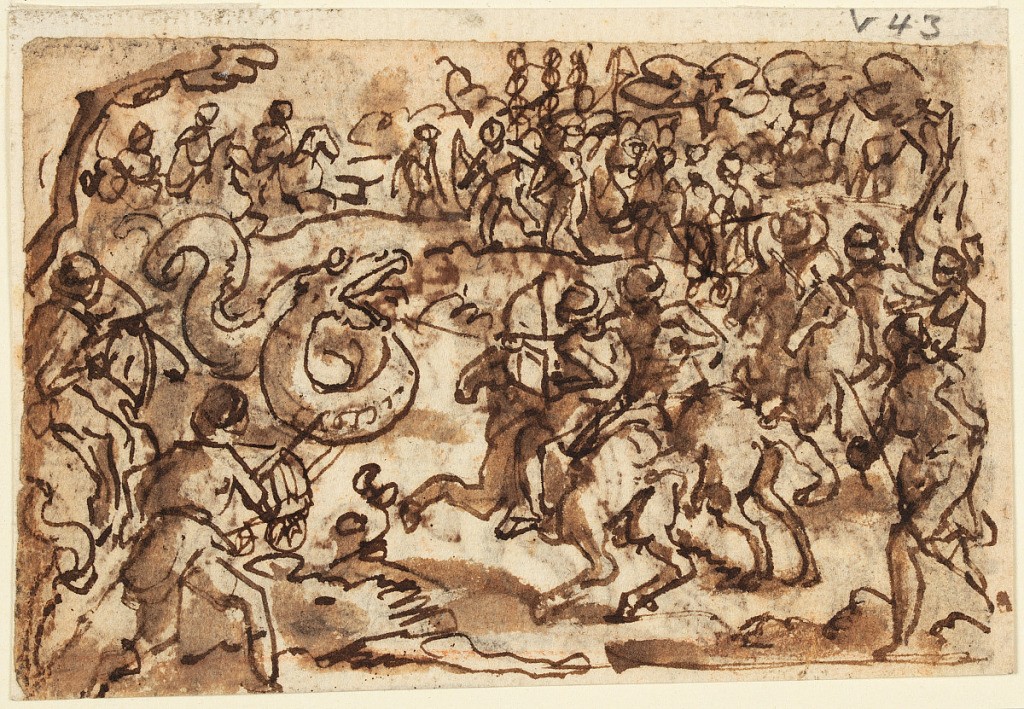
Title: The Roman Consul Attilius Regulus Fighting a Giant African Serpent
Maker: Jan van der Straet, called Stradanus, Flemish, 1523–1605
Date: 1596 or before
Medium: Pen and brown ink, brush and brown wash over black chalk on laid paper
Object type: Drawing
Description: Recto: Warriors on horseback and on foot attack a large serpent, coiled and rearing at center left.
Verso: At right, a serpent has been trapped in a cave, the entrance of which is covered by a net. Many soldiers surround it blowing trumpets, beating drums, and readying their weapons.